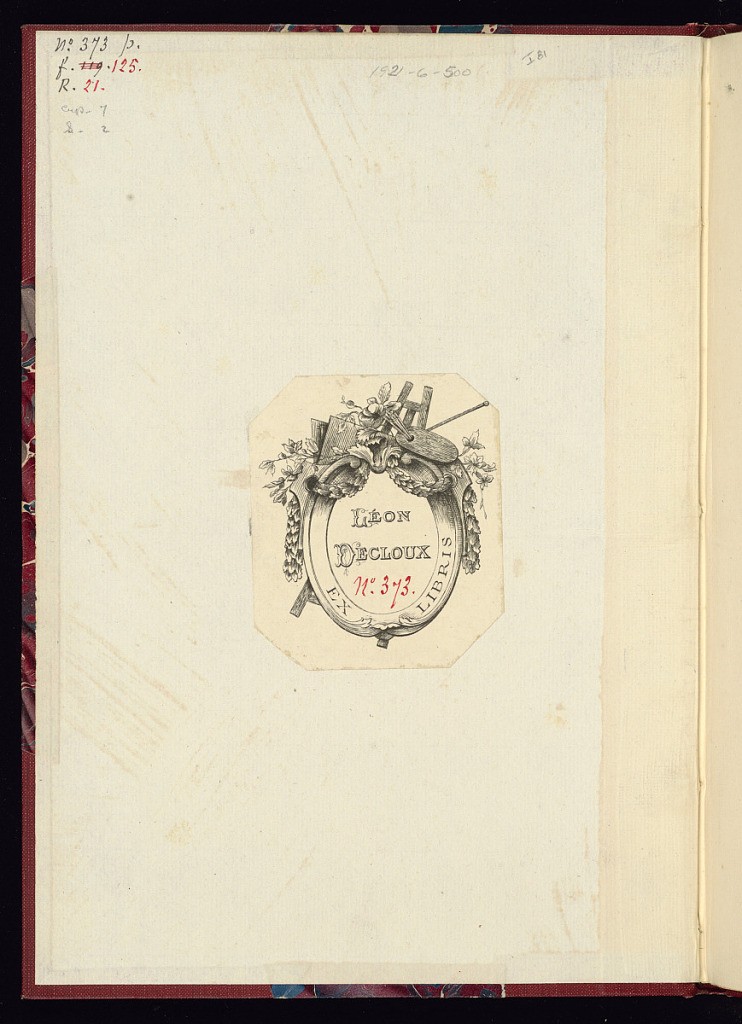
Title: Album of Prints: New Collection of Vases published by Charles Leviez
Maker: Charles Leviez, French, 1708–1778
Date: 1756-1773
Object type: Album
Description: Album of prints containing seven plates of a NOUVEAU RECUEIL DE VASES published by Charles Leviez. The title page provides the name and address of the publisher, but the plates are not signed or numbered.